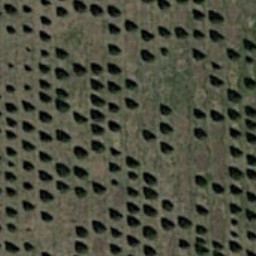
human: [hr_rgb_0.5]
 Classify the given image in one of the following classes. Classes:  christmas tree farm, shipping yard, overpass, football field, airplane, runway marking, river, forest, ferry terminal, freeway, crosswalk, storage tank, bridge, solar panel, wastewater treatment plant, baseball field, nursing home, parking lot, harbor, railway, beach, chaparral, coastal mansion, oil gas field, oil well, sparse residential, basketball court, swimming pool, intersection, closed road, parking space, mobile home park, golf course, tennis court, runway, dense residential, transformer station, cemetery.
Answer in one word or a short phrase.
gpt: christmas tree farm